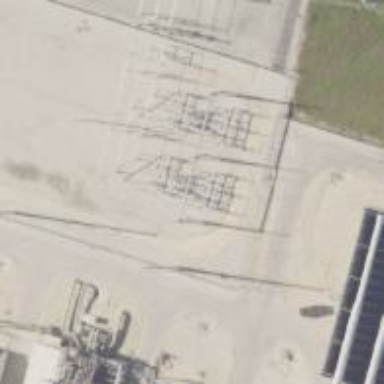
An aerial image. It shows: Power tower.